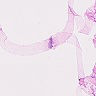
Metastatic tissue present: no